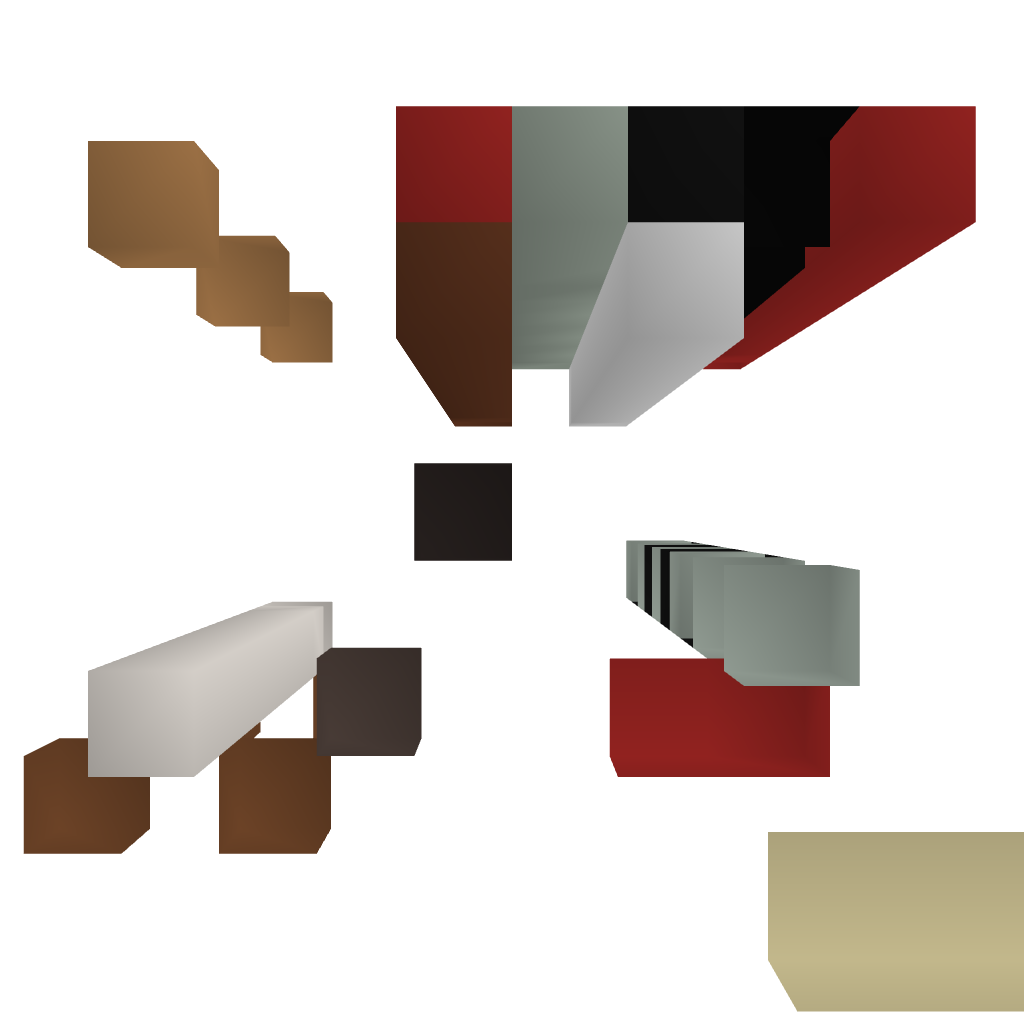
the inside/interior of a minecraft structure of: Semi Automatic Furnace